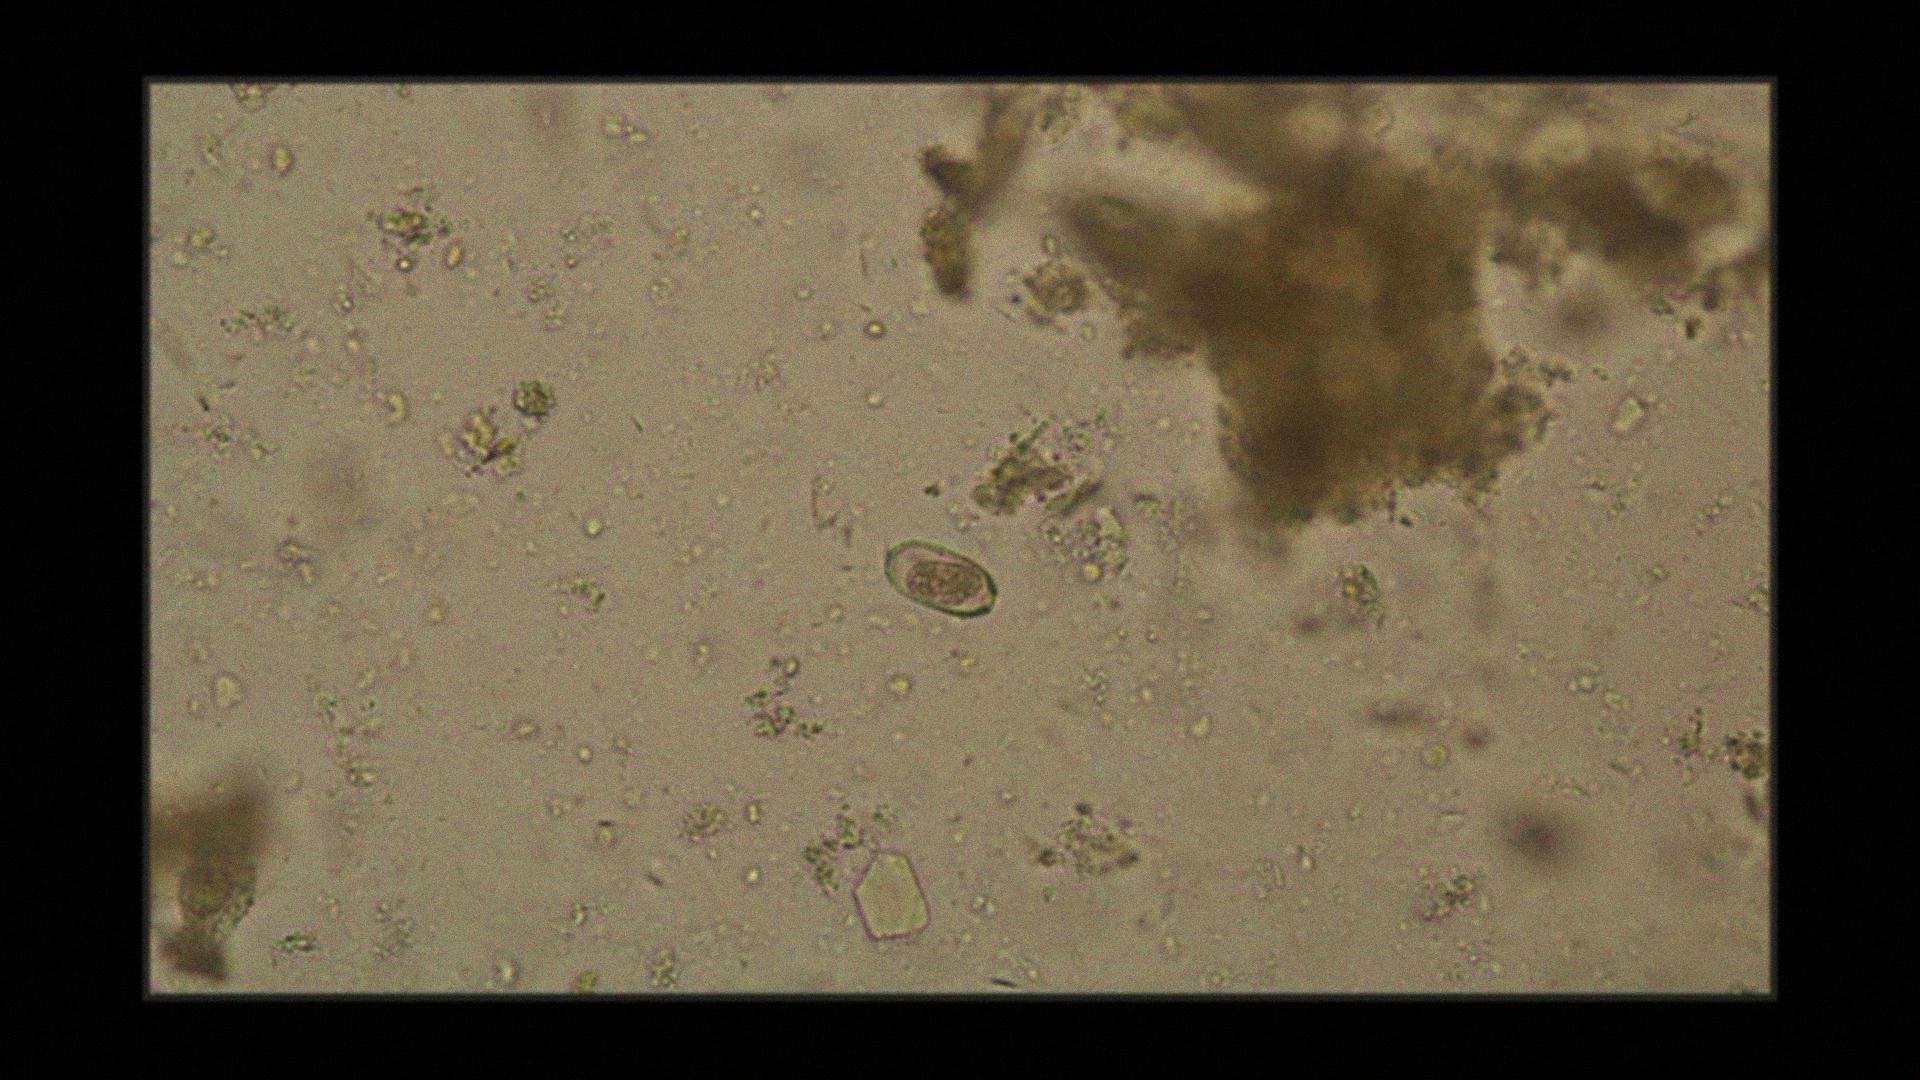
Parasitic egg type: Capillaria philippinensis